Question: I'm having trouble with a QGridLayout for my UI. Here I'm trying to create UI that responds to a file that the user loads. The first time it loads, a QGridLayout is updated reflecting the contents of the file, and everything is fine. However, the next time a file is loaded, what should happen is that the widgets inside the grid should be deleted (Calling deleteLater() to do this). What is happening is that they are just getting overwritten.
A picture might help - this is what you see after repeatedly loading two different files. You can see the 'Transmit Messages' and 'Field' text is fine.

The code I am using is as follows. If someone feels like the error is not found here but elsewhere in the code, I can post more of it. But it seems like the offending logic is found here. In particular, is there a problem with creating a new QLabel with each call?
'''
def populateTxField(self):
# First delete the old contents
rowcount = self.txGrid.rowCount()
for i in range(1, rowcount):
try:
# Note that these widgets are QLabel type
self.txGrid.itemAtPosition(i, 4).widget().deleteLater()
self.txGrid.itemAtPosition(i, 3).widget().deleteLater()
except AttributeError:
# If widget has already been deleted, ignore the error
pass
key = self.firstTxMessageInfo.currentText()
self.txQLabel_LineContainer = [] # store QLineEdits here
# Now add all of the widgets to the transmission QGridLayout
row = 1 # counter for adding to txGrid row
for field in self.dataBack.messages[key].fields.keys():
newLabel = QtWidgets.QLabel() # Creating a new widget here...
newLabel.setText(field) # Is this problematic?
newLineEdit = QtWidgets.QLineEdit()
# Append to the following list to access from txActivateHandler.
self.txQLabel_LineContainer.append((newLabel, newLineEdit))
# Now update the grid with the new widgets
self.txGrid.addWidget(newLabel, row, 3)
self.txGrid.addWidget(newLineEdit, row, 4)
row += 1
'''
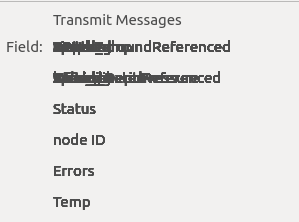
Answer: Try removing the widget before deleting it:
'''
myWidget = self.txGrid.itemAtPosition(i, 4).widget()
self.txGrid.removeWidget(myWidget);
myWidget.deleteLater()
'''